This grayscale texture is a bearing vibration snapshot reshaped row-by-row into a square image. Classify the bearing condition as one of: normal, inner_race, outer_race, ball.
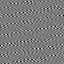
Answer: outer_race